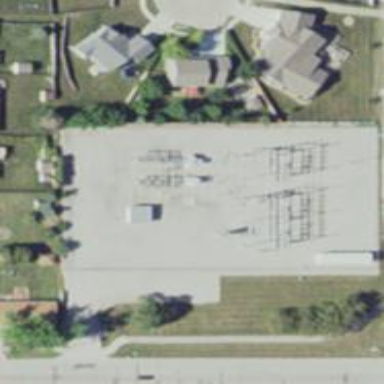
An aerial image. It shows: Distribution-level power substation.